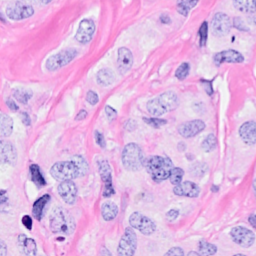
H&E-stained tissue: Breast